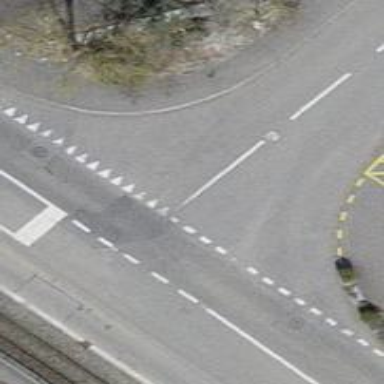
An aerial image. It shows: Road with "give way" sign.